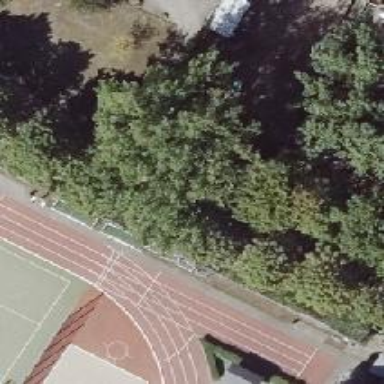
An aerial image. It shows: Semi-deciduous broadleaved tree with lush foliage.